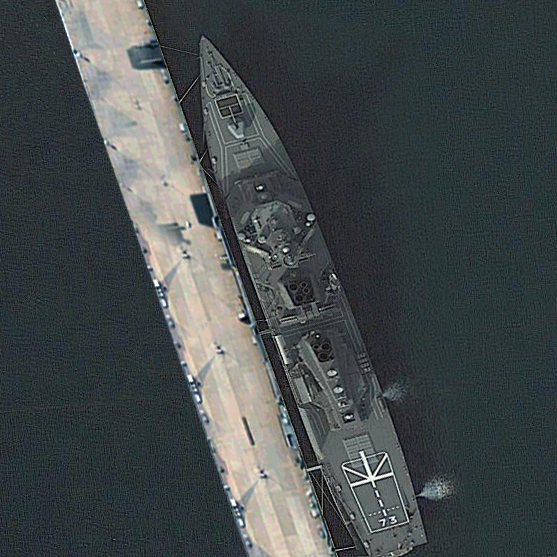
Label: Kongo-class_destroyer